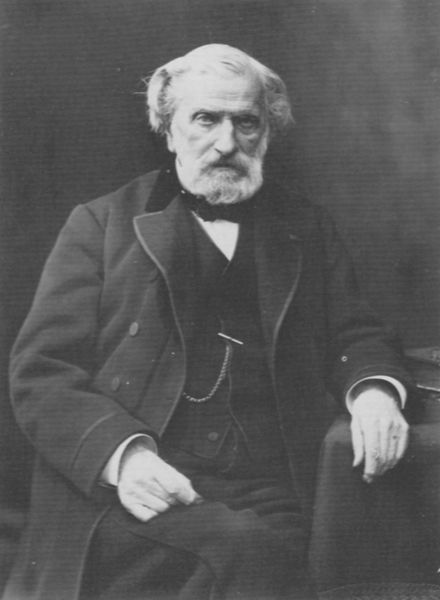
Titel: Ambroise Thomas (1811-1896), Komponist
Künstler: Atelier Nadar
Institution: unbekannt
Schlagwörter: hand, mann, weiß, grau, haar, mund, schmuck, schwarz, stuhl, tisch, zimmer, tuch, alt, bart, hemd, hose, jacke, wand, augen, gesicht, kragen, silber, vollbart, ärmel, herr, hände, portrait, porträt, auge, haare, mantel, sitzend, frontal, alter mann, kette, glatze, uhr, knöpfe, fliege, jacket, weste, ring, foto, fotografie, photographie, alter, greis, buch, schwarzweiß, photo, anhänger, prominent, taschenuhr, hemnd, nadar